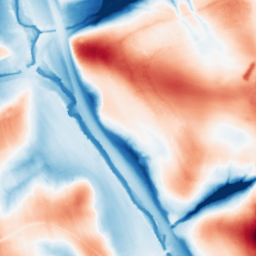
Category: edge_preserving
Decomposition family: guided
Decomposition parameters: radius: 32
eps: 0.01
Upsampling method: bilinear
Upsampling parameters: scale: 4
Upsampling scale: 4